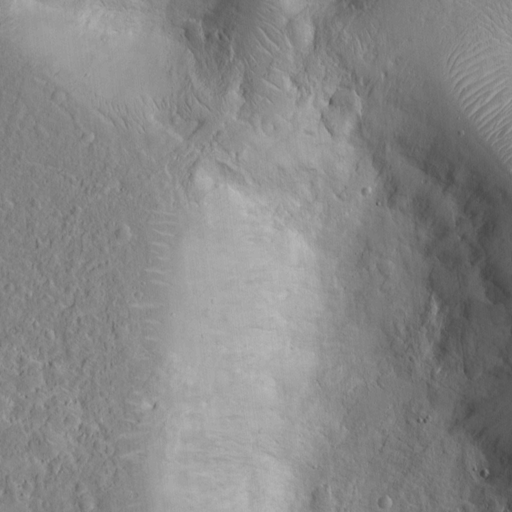
Classes present: Background, Cone